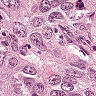
Metastatic tissue present: yes